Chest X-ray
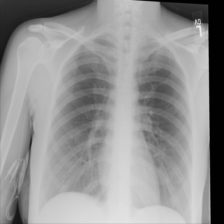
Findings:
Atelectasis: negative
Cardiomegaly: negative
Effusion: negative
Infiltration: negative
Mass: negative
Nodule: negative
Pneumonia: negative
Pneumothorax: negative
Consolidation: negative
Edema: negative
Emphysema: negative
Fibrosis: negative
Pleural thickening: negative
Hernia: negative